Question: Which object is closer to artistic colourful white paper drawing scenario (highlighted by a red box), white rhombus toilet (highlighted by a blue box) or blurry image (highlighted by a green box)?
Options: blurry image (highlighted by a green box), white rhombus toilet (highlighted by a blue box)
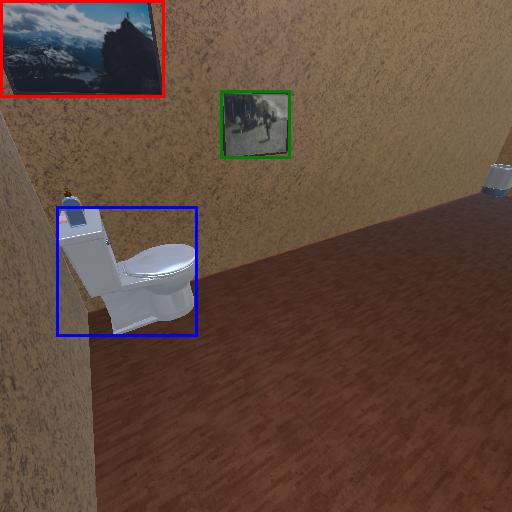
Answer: blurry image (highlighted by a green box)